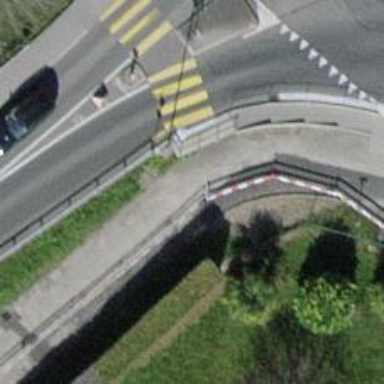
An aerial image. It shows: Bollard barrier.